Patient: sex M, age 72
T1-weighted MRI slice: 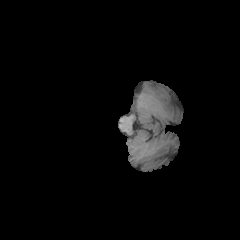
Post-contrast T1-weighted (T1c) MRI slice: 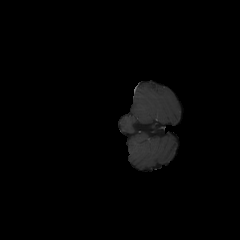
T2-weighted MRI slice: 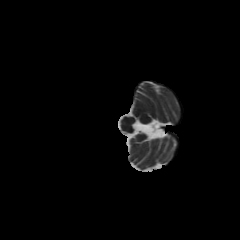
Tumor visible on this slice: no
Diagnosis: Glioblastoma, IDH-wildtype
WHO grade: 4